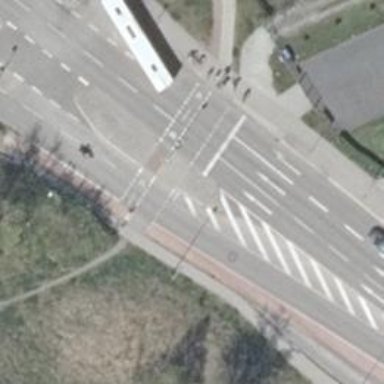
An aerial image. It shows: Public transport stop position.